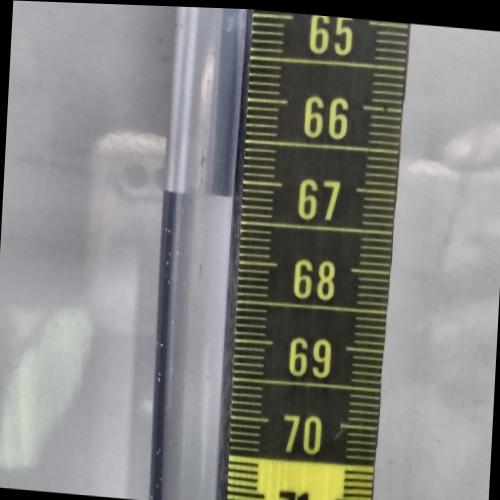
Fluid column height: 67.2 cm